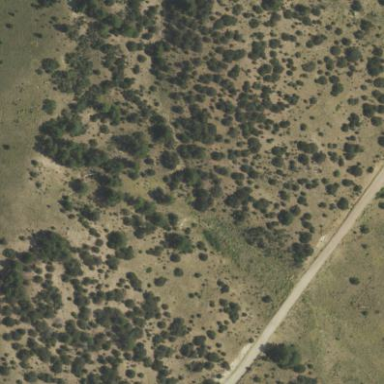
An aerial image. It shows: Landscape with evergreen scrub vegetation characterized by needle-leaved foliage.